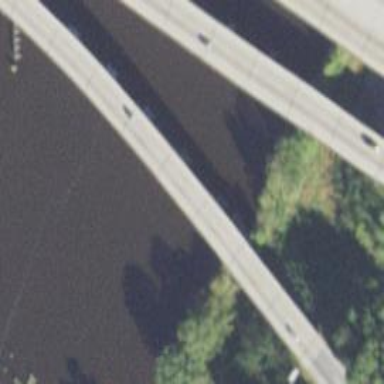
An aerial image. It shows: Beam-structured bridge on motorway.